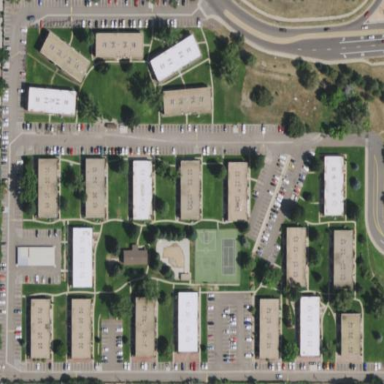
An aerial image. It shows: Residential area with apartments.